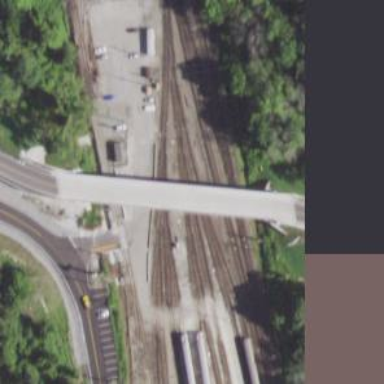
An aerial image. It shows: Electrified rail service yard.